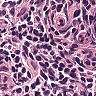
Metastatic tissue present: no